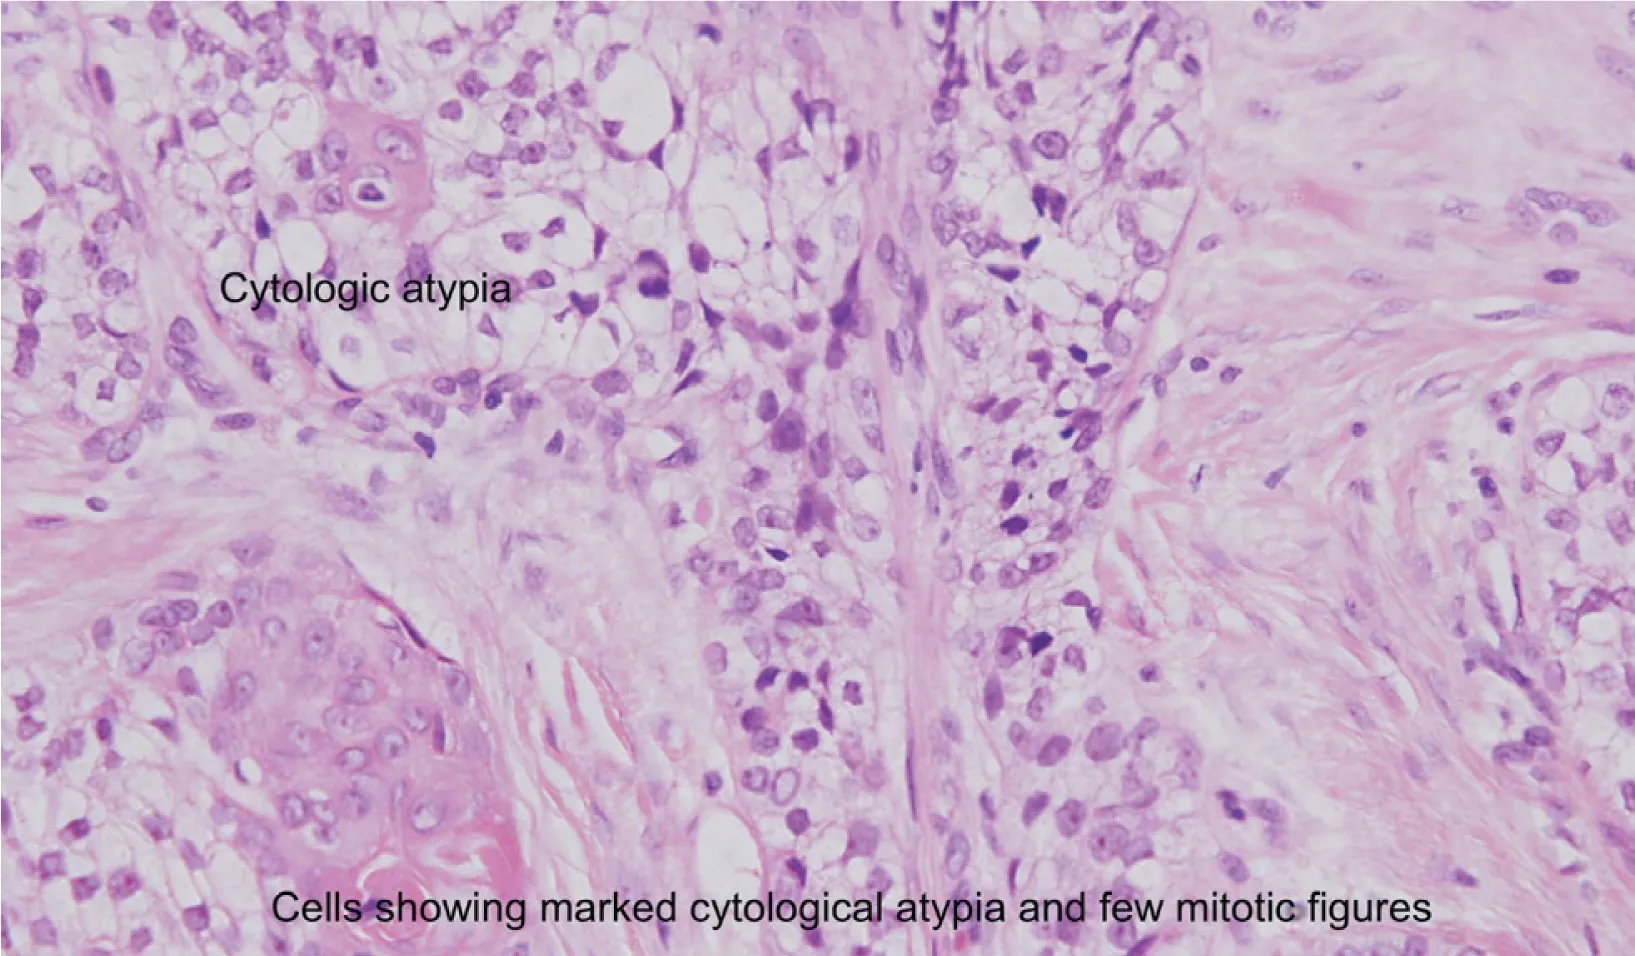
(A, B). High power The biopsy specimen showed marked proliferation of irregular sebaceous lobules of different sizes and shapes in the dermis. The cells of the lobules are mostly undifferentiated and demonstrated marked cylologic atypia with considerable nuclear pleomorphism and few mitotic activities. Some of the sebaceous lobules showed areas composed of atypical keratinizing cells. The overlying epidermis is normal with marked dermal fibrosis. Immunoperoxidase staining showed positive reaction for cytokeratin (CK), focal positive for epithelial membrane antigen (EMA) and negative reaction for carcino-embryonic antigen (CEA).
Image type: pathology (h&e)